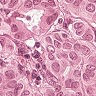
Metastatic tissue present: yes